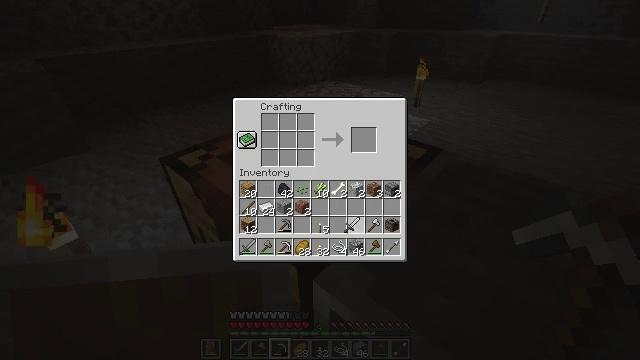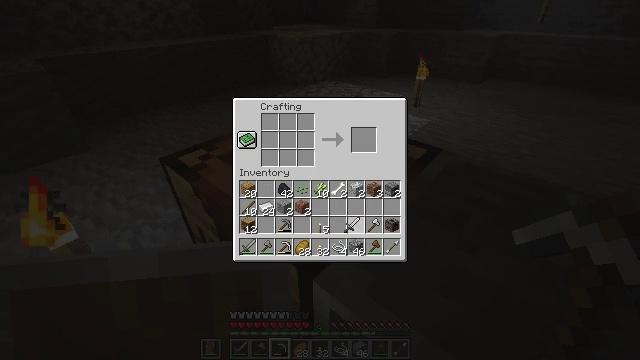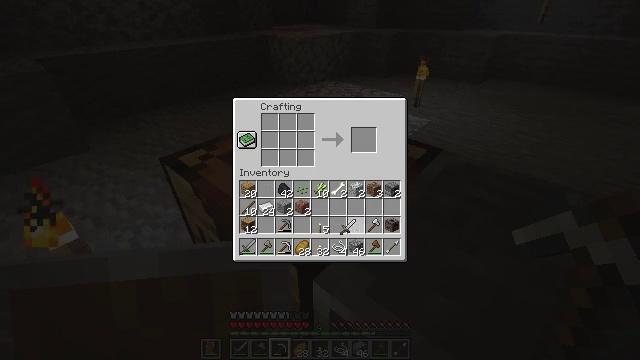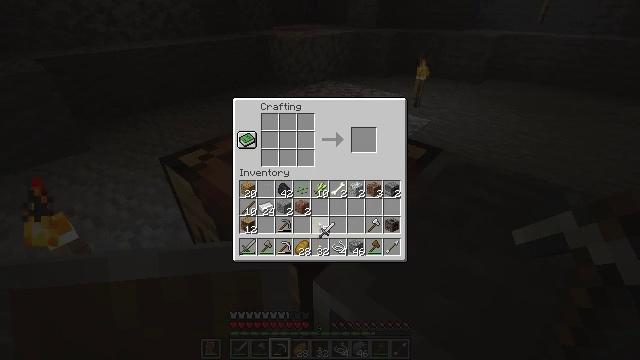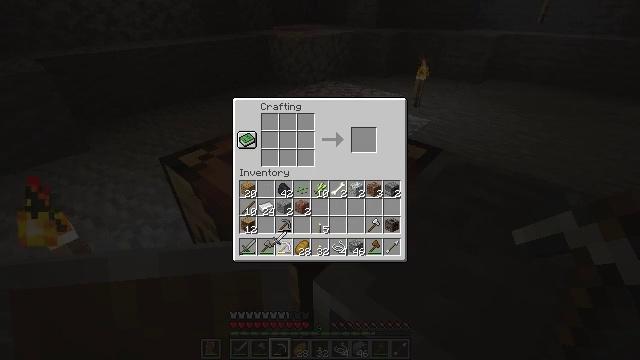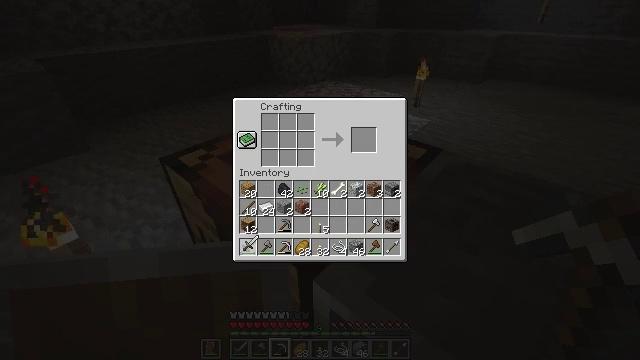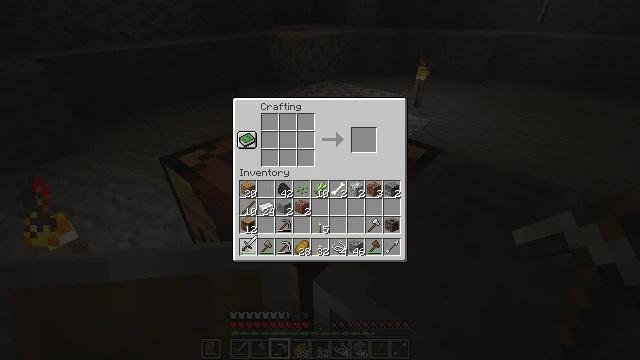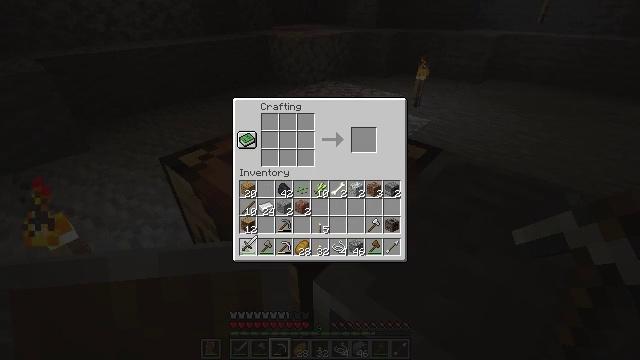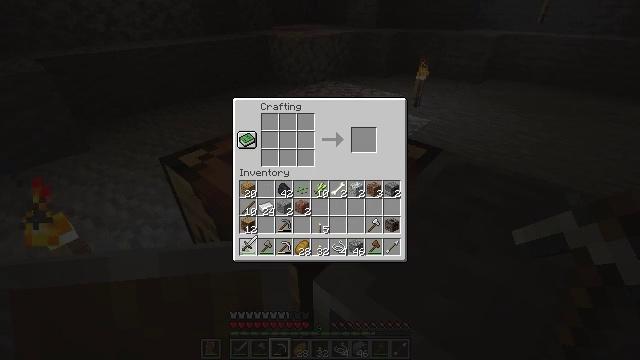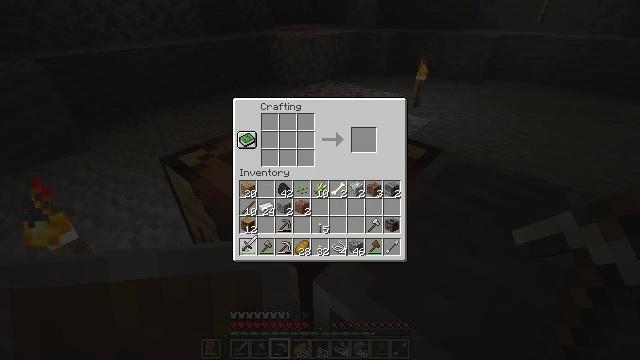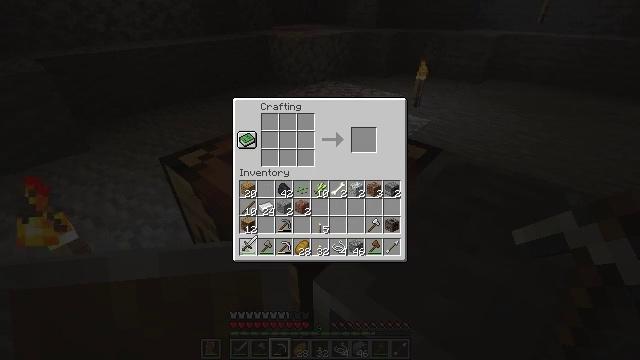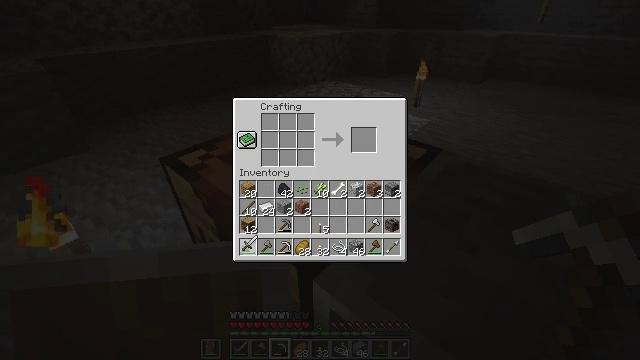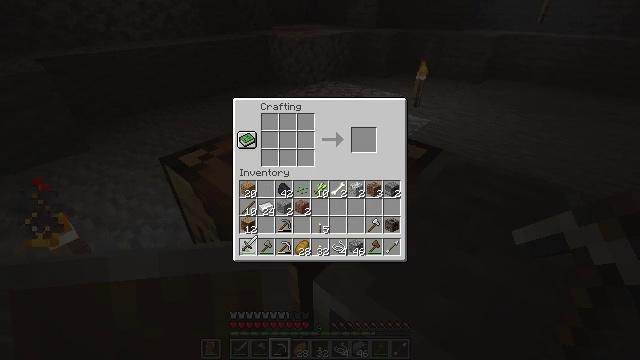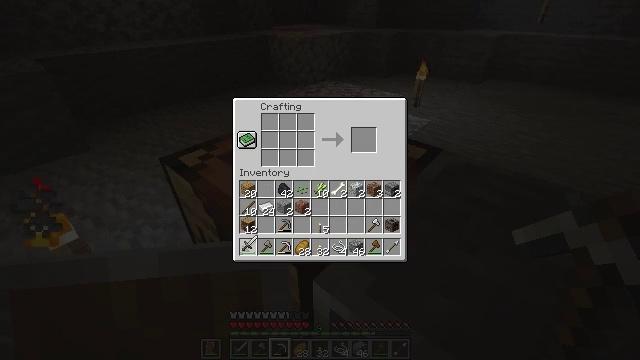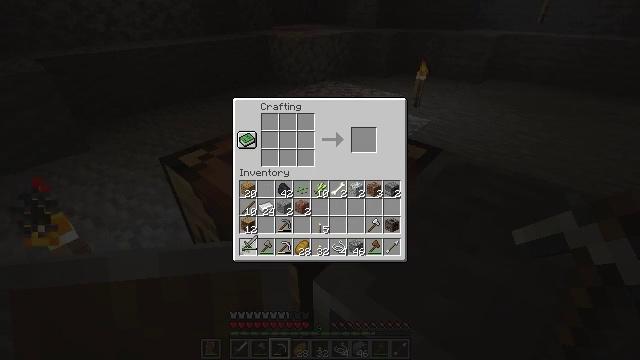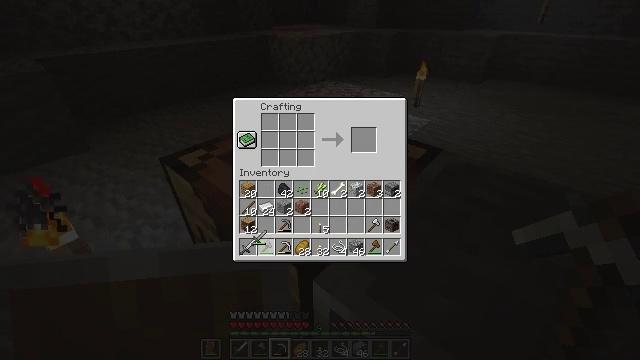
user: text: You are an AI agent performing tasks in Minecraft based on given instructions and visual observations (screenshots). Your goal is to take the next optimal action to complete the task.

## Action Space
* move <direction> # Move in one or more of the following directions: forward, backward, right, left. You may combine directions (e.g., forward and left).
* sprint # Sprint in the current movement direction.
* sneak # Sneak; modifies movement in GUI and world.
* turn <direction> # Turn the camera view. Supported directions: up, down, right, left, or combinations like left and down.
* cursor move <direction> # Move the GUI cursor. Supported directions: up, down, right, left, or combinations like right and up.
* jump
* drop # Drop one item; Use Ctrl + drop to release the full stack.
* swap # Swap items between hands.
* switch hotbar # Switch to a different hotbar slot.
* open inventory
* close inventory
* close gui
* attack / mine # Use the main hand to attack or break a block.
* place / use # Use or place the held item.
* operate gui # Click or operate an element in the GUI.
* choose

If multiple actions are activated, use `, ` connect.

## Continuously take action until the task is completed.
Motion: motion action
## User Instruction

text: Collect the blast furnace by mining it.
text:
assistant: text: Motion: no_op
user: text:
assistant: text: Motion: no_op
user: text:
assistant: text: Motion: cursor move left
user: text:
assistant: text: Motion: cursor move left and down
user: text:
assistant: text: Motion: cursor move left
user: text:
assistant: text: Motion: no_op
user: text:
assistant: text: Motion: no_op
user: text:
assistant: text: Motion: no_op
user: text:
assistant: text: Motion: no_op
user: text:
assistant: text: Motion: no_op
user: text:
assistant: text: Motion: operate gui
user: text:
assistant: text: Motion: operate gui
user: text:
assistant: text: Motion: operate gui
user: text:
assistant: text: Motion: no_op
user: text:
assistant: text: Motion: cursor move right
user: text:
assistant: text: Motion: no_op
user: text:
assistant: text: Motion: no_op
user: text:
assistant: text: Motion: no_op
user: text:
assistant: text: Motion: no_op
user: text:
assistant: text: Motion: operate gui
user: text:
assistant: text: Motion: operate gui
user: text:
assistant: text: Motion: operate gui
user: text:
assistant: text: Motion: no_op
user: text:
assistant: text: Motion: cursor move right
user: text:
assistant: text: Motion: cursor move right
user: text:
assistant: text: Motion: cursor move right
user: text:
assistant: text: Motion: cursor move right
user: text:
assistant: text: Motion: cursor move right
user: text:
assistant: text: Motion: no_op
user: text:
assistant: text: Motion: no_op